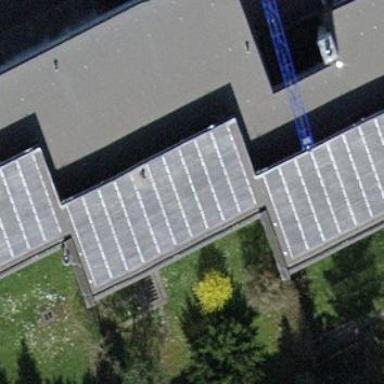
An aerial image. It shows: School building.